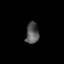
Tissue: skin
Cell type: Epithelial cells
Senescence score: 0.2569
Nuclear area (px): 271
Mean DAPI intensity: 85.188